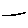
Label: line